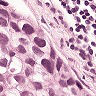
Metastatic tissue present: yes